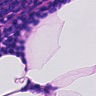
Metastatic tissue present: no